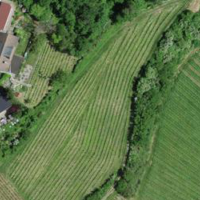
EUNIS habitat code: 40
Species observed at this site:
Orchis militaris